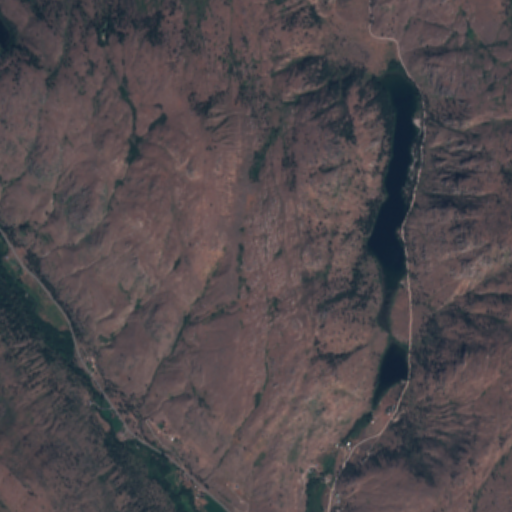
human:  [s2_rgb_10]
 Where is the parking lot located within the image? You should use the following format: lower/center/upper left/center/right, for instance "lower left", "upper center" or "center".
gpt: The parking lot is located in the right of the image.
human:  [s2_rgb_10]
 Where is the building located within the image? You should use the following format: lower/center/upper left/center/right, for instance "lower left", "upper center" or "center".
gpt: The building is located in the lower right of the image.
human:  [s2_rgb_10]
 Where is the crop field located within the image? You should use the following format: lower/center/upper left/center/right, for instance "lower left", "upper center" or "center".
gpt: There is no crop field in the image.